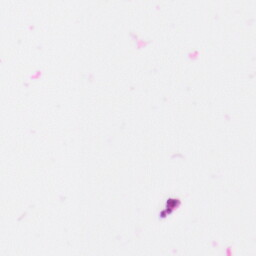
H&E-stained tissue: Colon